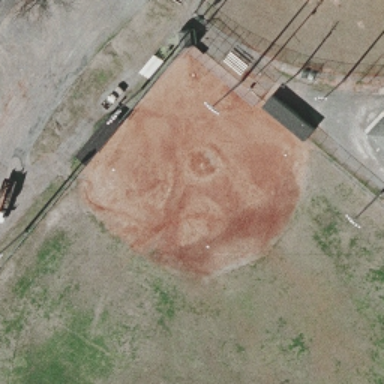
This is a old baseball diamond .